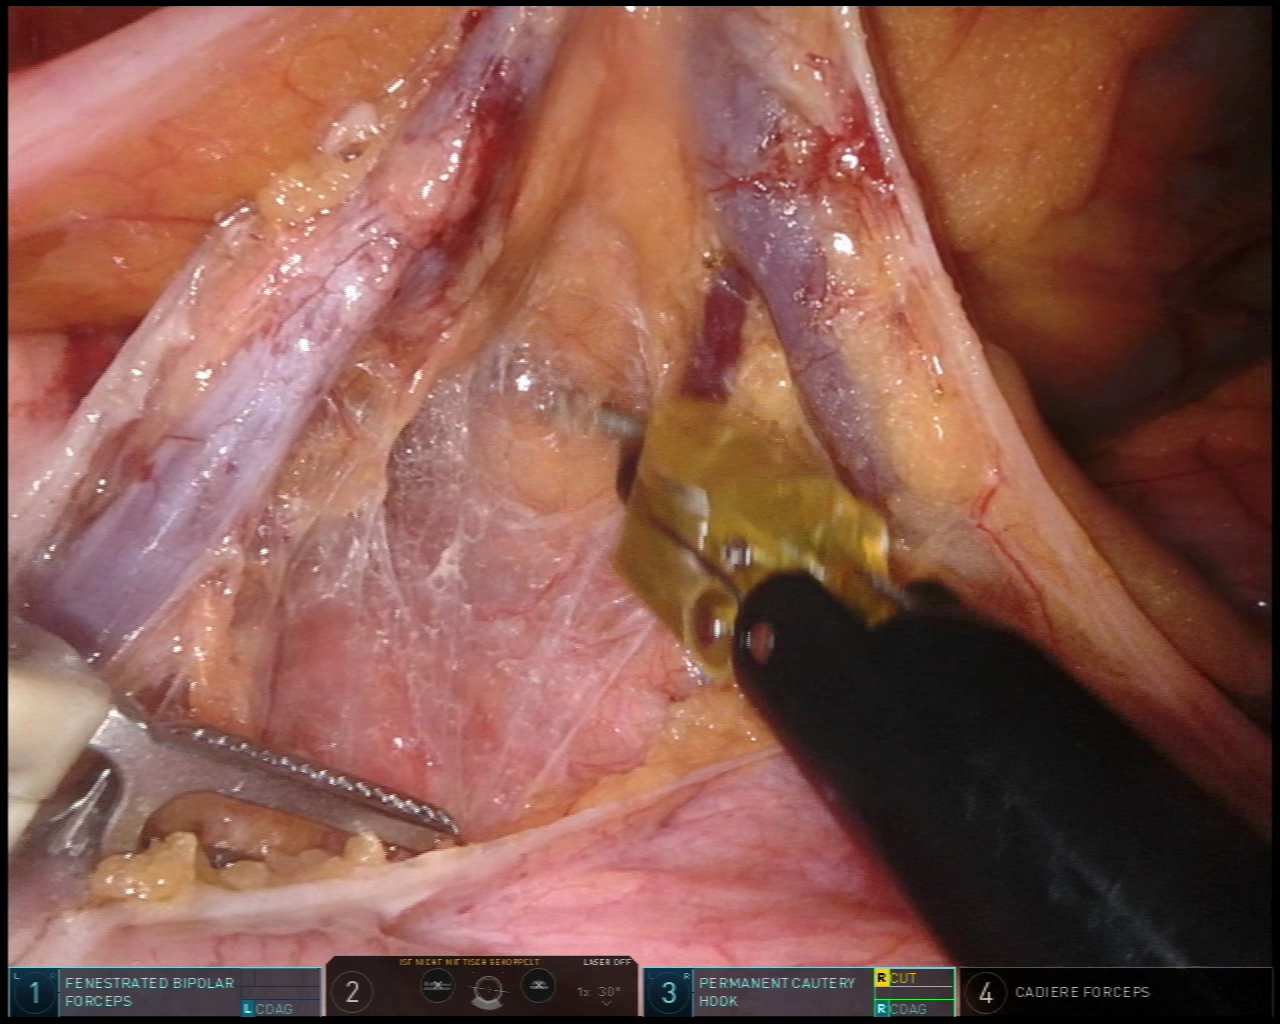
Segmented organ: intestinal_veins
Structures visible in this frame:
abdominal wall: no
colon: yes
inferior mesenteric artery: no
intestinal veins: yes
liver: no
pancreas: no
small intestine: no
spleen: no
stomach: no
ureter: no
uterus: no
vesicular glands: no